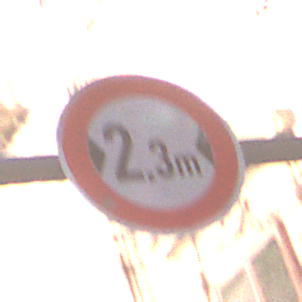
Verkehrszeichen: TatsaechlicheBreite2Komma3
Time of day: MorningAfternoon
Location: Outdoor (Urban)
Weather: PartlyCloudy
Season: NotSpecified
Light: Natural